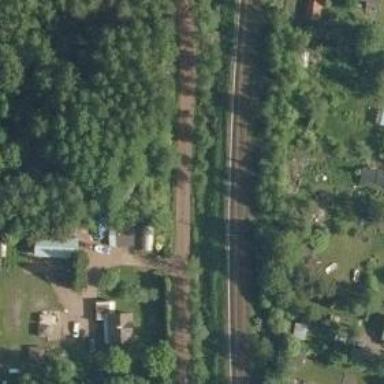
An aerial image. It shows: Railway track with continuous electrified contact line.